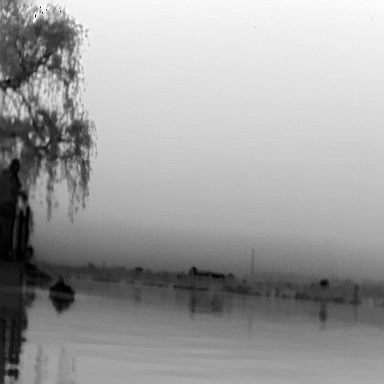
There is a warship in the infrared image.